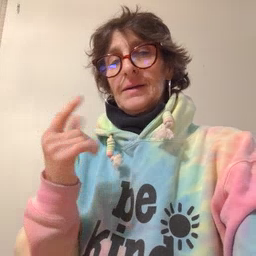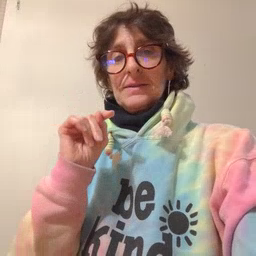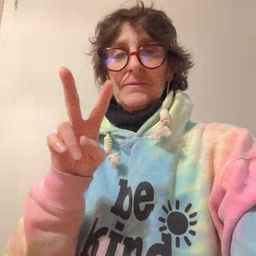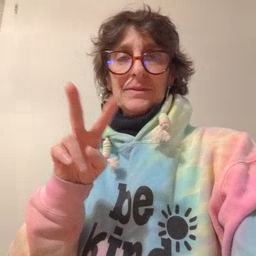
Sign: TV